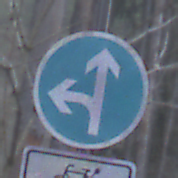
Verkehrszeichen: VorgeschriebeneFahrtrichtungGeradeausOderLinks
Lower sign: EinspurigeFahrzeugeFrei6
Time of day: MorningAfternoon
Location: Outdoor (Nature)
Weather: Overcast
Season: Winter
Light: Natural